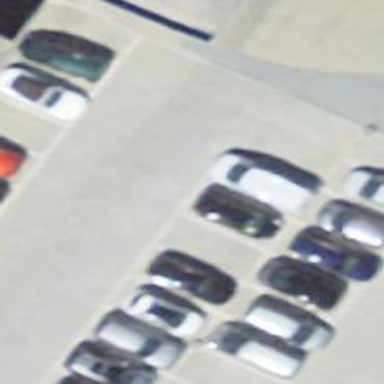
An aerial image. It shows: Car-sharing service available at this location.